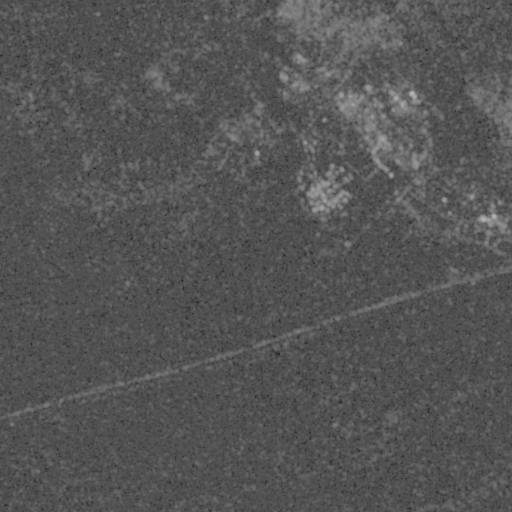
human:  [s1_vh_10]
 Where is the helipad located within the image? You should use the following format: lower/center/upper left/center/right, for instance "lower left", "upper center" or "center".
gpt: The helipad is located in the upper right of the image.
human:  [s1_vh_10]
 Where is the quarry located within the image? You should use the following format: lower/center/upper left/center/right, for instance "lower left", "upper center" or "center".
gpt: There is no quarry in the image.

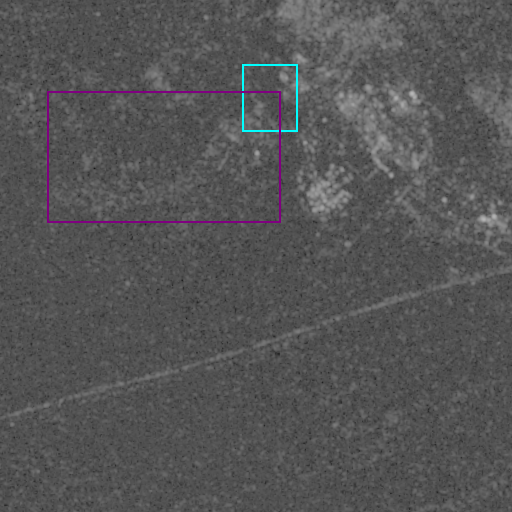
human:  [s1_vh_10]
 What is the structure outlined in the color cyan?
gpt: The structure outlined in cyan is a parking lot.
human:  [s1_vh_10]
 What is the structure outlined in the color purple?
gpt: The structure outlined in purple is a quarry.
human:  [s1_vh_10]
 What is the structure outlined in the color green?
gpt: There is no green outline.